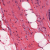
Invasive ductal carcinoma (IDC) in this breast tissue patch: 1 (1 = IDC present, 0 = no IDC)